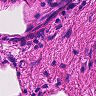
Metastatic tissue present: no